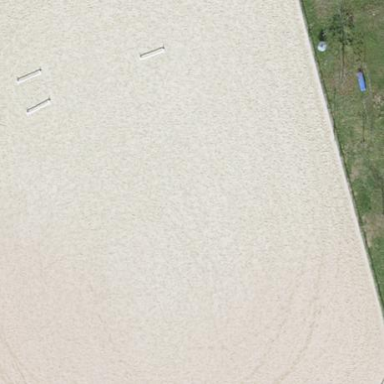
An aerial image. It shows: Equestrian pitch for leisure land activities.